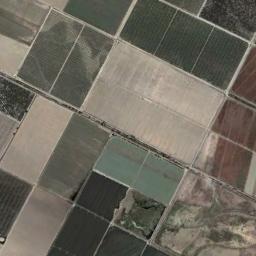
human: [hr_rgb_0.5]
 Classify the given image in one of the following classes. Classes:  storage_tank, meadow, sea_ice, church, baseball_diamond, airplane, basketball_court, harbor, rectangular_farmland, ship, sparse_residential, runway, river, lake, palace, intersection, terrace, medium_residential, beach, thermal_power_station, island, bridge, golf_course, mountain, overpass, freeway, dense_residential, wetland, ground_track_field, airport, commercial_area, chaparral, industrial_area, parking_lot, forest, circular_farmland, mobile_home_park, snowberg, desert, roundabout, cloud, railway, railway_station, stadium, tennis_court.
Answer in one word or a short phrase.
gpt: rectangular_farmland